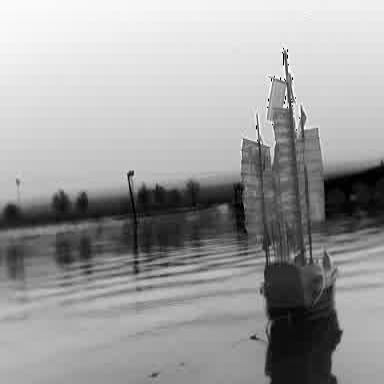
There is a sailboat in the infrared image.